Question: While doing SSIS job I got an error in my create table query
> Incorrect Syntax near '-' .(Microsoft SQL Server Native Client 10.0)
SQL statement:
'''
CREATE TABLE Staging_ACD_Precision_Queue
(
PrecisionQueueID int,
BucketIntervalID int,
EnterpriseName varchar(32),
AgentOrdering int,
CallOrdering int,
Description varchar(255),
ServiceLevelThreshold int,
ServiceLevelType smallint,
ForceExpandingQueue varchar(1),
Deleted varchar(1),
ChangeStamp int,
Partner varchar(4),
Center varchar(4),
Partner-Center varchar(9),
LOB varchar(4),
Circle varchar(4),
TypeOfBusiness varchar(4)
)
'''
I tried the above query. I guess from the error message that, the issue is in 'Partner-Center varchar(9)' but I failed to fix this error. Since I'm new to SSIS and SQL queries I don't know to fix the issue.

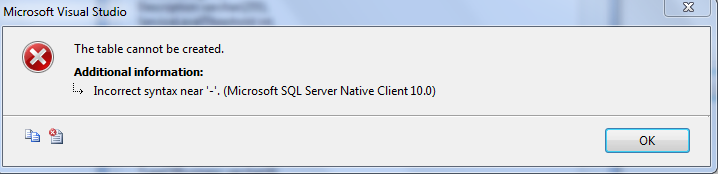
Answer: You need to put square brackets around 'Partner-Center', e.g. '[Partner-Center]'. Embedded spaces or special characters are not allowed in field names, but you can escape them by putting the field name within square brackets.
'''
CREATE TABLE Staging_ACD_Precision_Queue (
PrecisionQueueID int,
BucketIntervalID int,
EnterpriseName varchar(32),
AgentOrdering int,
CallOrdering int,
Description varchar(255),
ServiceLevelThreshold int,
ServiceLevelType smallint,
ForceExpandingQueue varchar(1),
Deleted varchar(1),
ChangeStamp int,
Partner varchar(4),
Center varchar(4),
[Partner-Center] varchar(9),
LOB varchar(4),
Circle varchar(4),
TypeOfBusiness varchar(4)
)
'''
As others have stated here, I too would like to recommend you avoid using a hyphen in the field name and go with either 'Partner_Center' or 'PartnerCenter' as the field name instead of 'Partner-Center'.